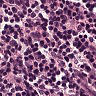
Metastatic tissue present: no